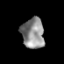
Tissue: prostate
Cell type: T cells
Senescence score: 0.3534
Nuclear area (px): 674
Mean DAPI intensity: 141.38